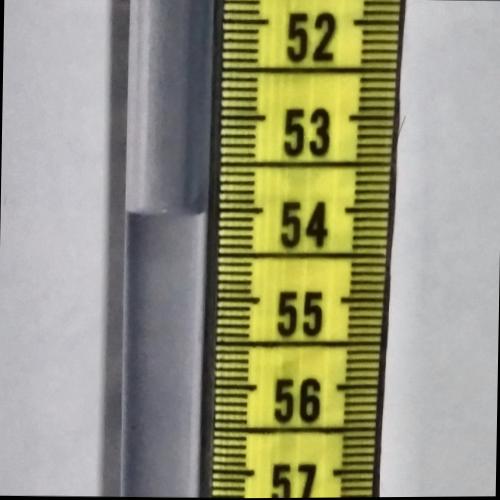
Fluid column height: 54.0 cm